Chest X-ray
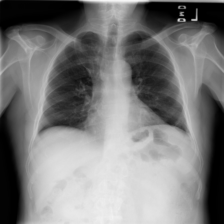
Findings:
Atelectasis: negative
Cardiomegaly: negative
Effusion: negative
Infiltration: negative
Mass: negative
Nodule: negative
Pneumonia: negative
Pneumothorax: negative
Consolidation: negative
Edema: negative
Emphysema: negative
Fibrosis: negative
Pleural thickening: negative
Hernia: negative